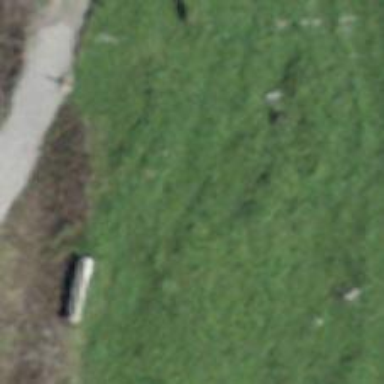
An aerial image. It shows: Bench.